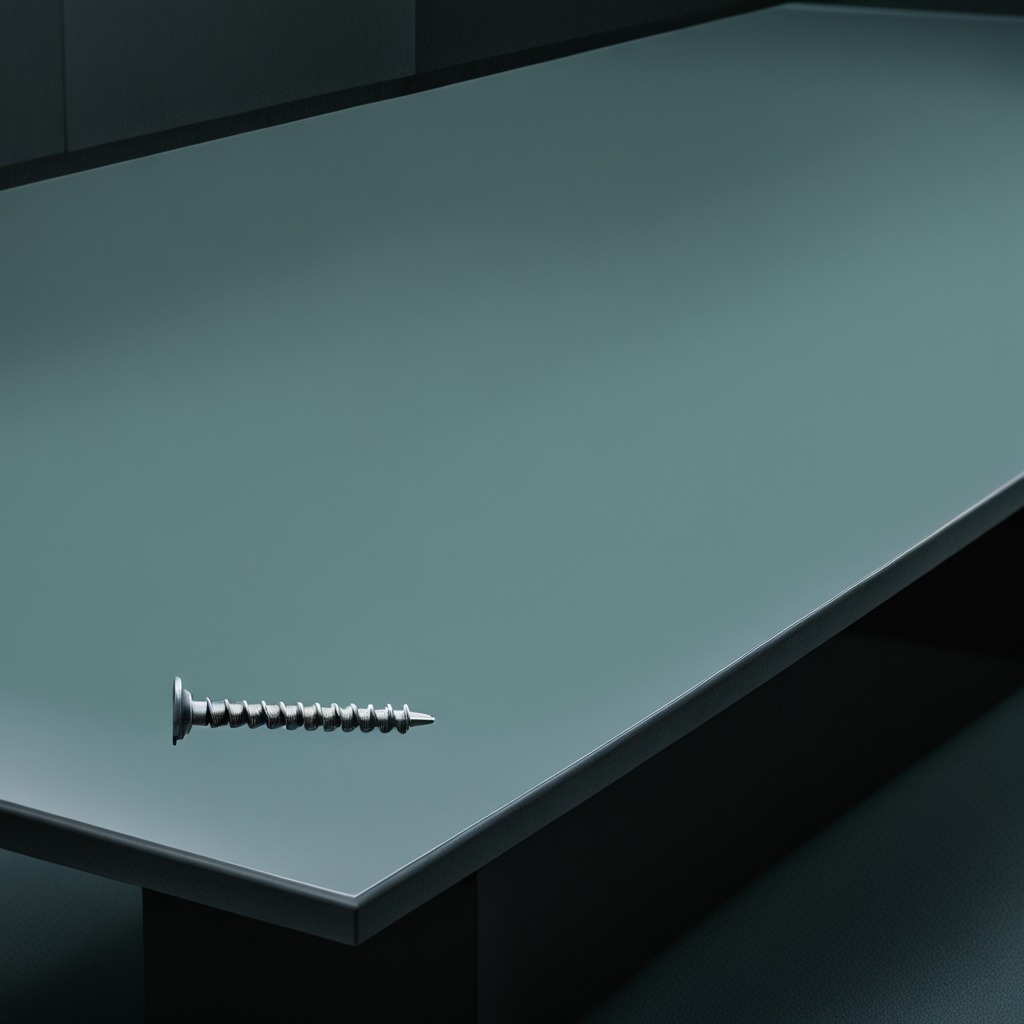
A metal screw is lying on the clean empty table in a railway signal maintenance room lit by harsh overhead fluorescents photorealistic surface textures crisp shadows high dynamic range